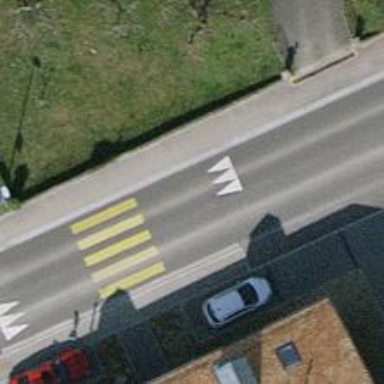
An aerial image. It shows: Bump for traffic calming.